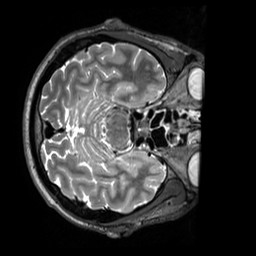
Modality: T2w
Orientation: axial
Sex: male
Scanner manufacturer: siemens
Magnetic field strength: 3 T
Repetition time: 3.2 s
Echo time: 0.409 s